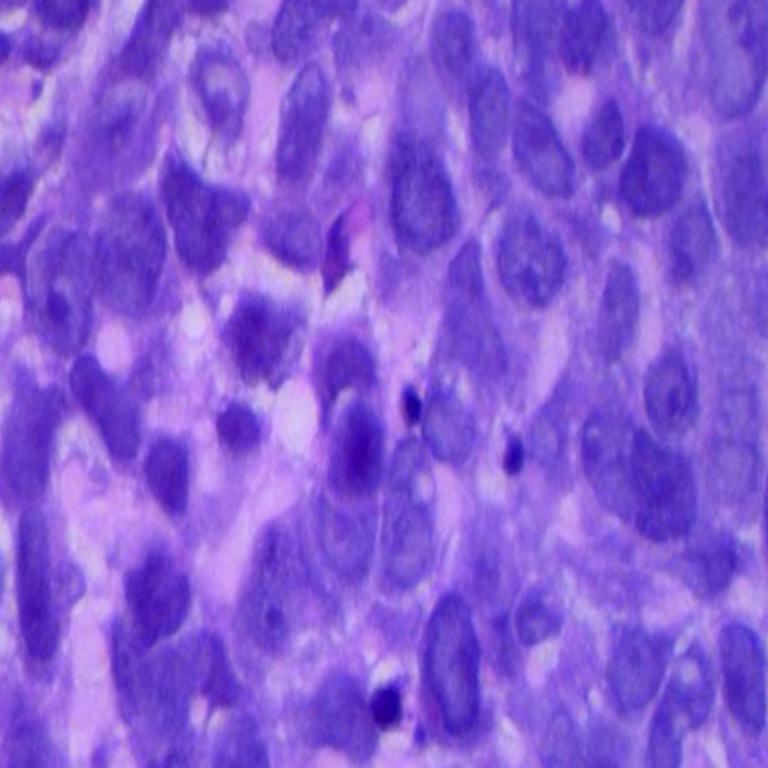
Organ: lung
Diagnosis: squamous carcinomas